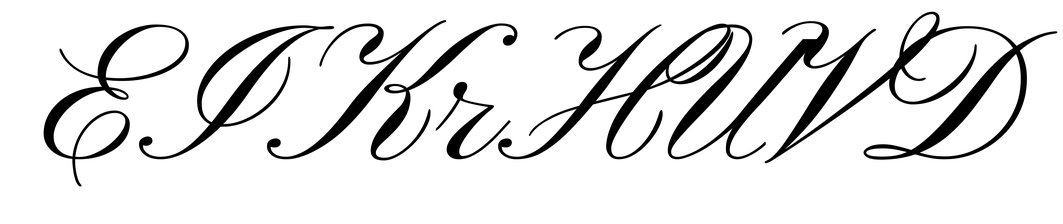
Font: PinyonScript-Regular